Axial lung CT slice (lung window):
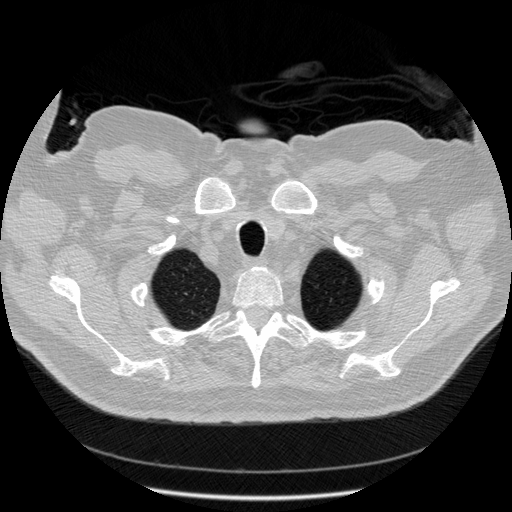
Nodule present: no